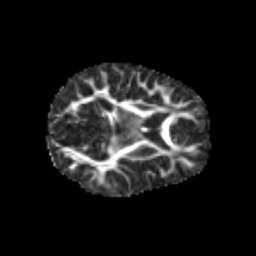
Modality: FA
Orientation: axial
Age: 6
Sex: male
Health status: healthy